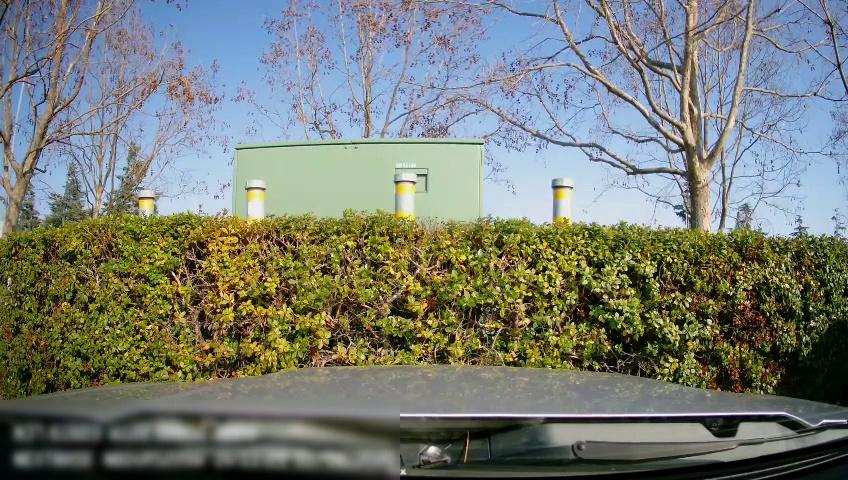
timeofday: Day
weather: Sunny